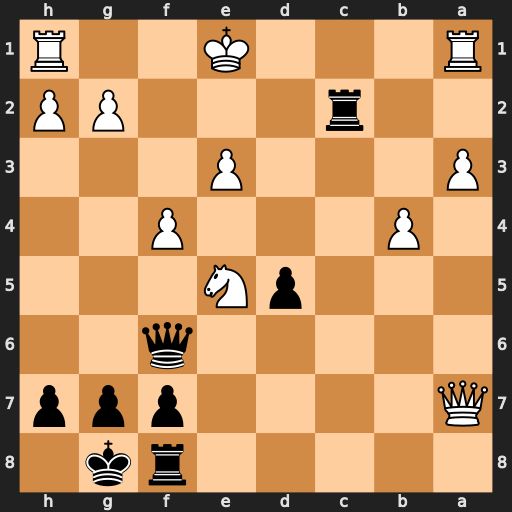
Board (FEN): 5rk1/Q4ppp/5q2/3pN3/1P3P2/P3P3/2r3PP/R3K2R
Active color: b
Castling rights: KQ
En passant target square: -
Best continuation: Qh4+ g3 Qh3 Qc5 Rxc5